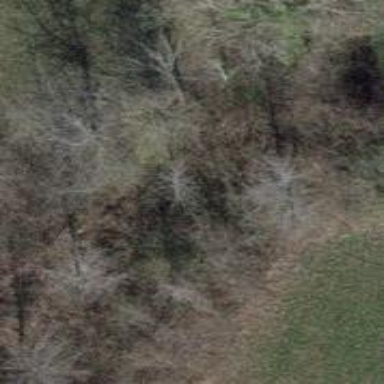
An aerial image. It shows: Deciduous tree with broadleaved leaves.